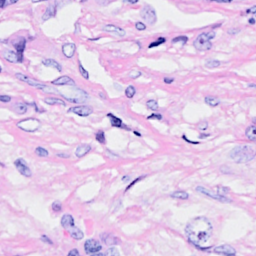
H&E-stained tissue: Breast